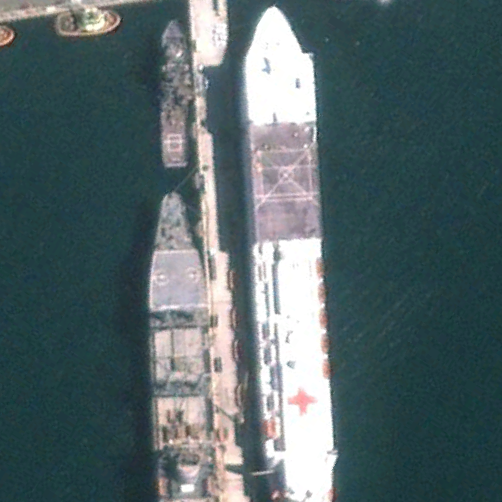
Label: Medical_ship